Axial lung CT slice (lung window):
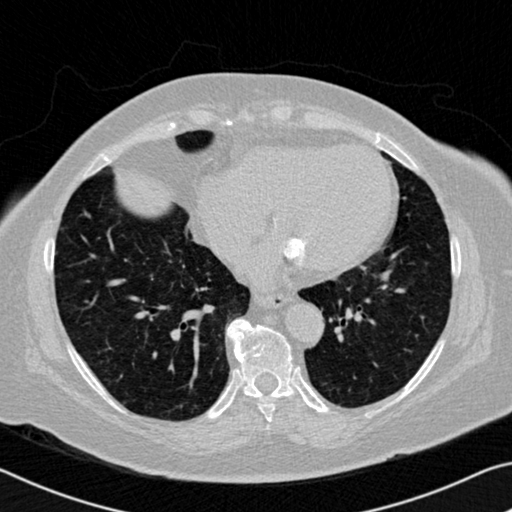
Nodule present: no